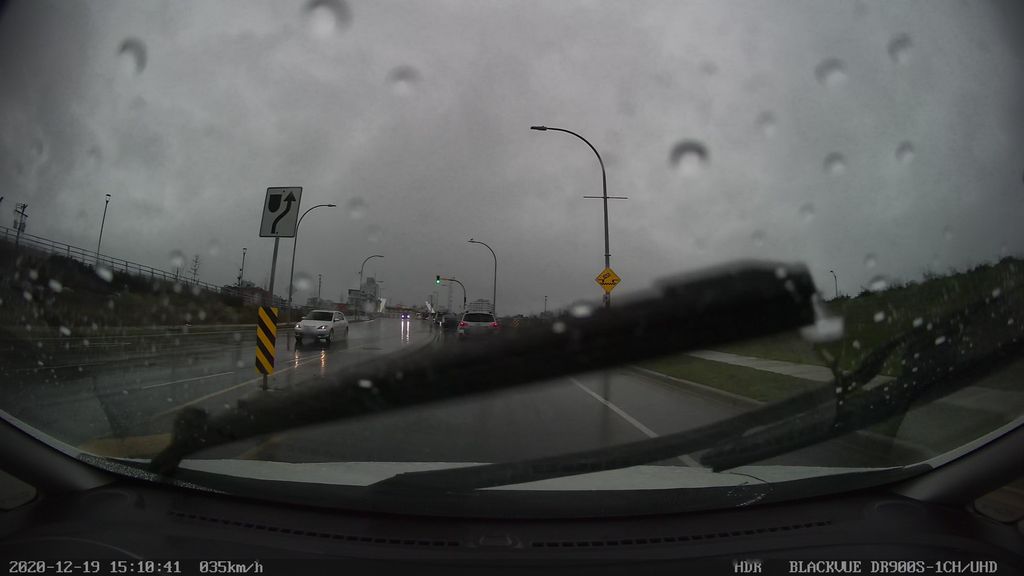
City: victoria